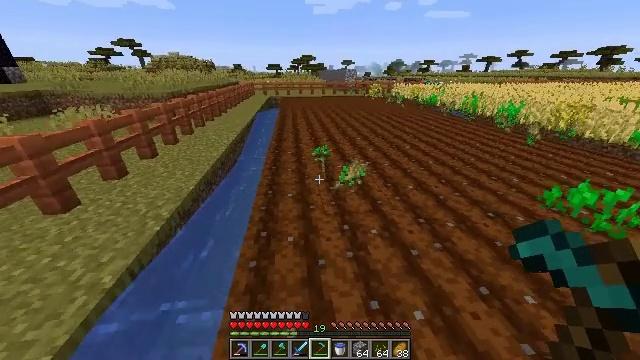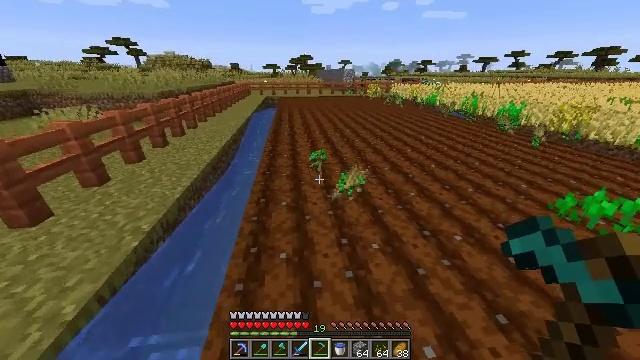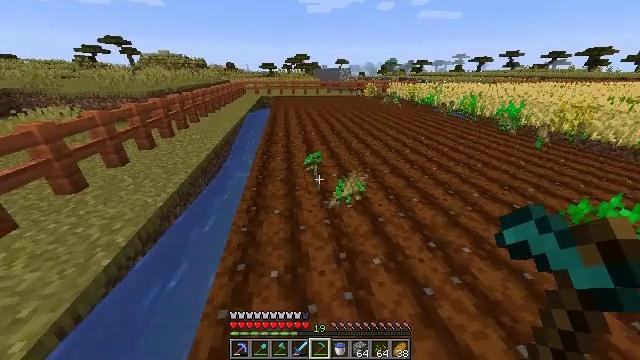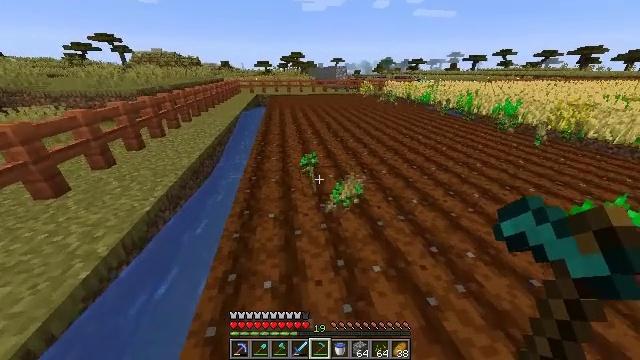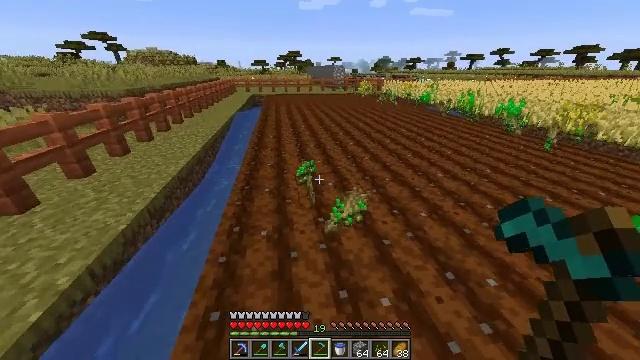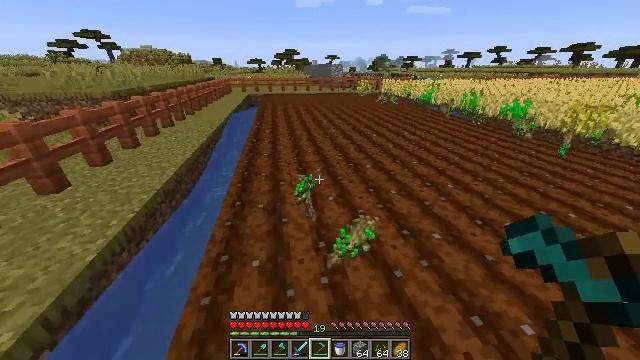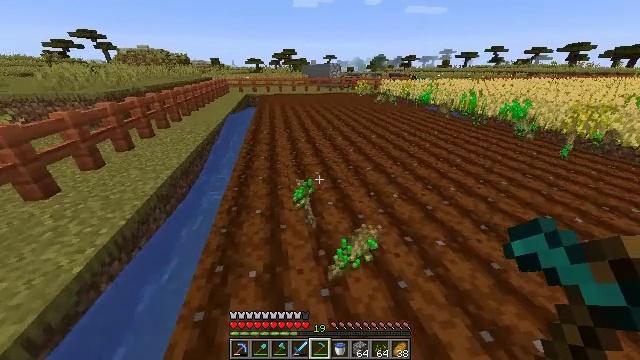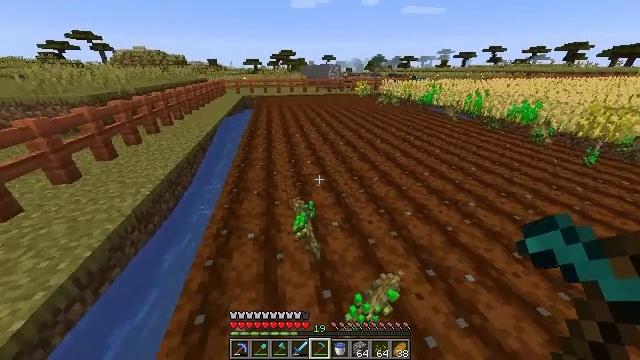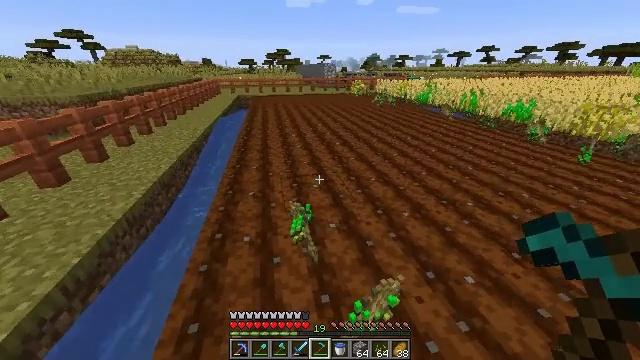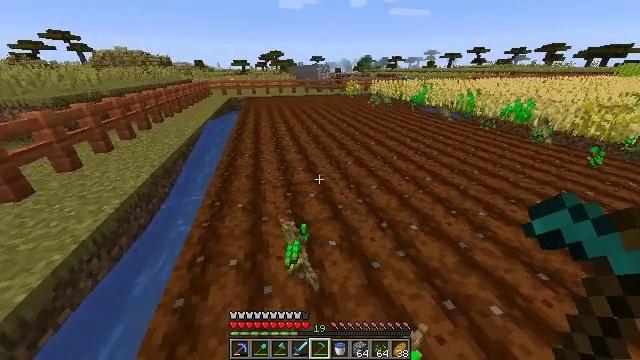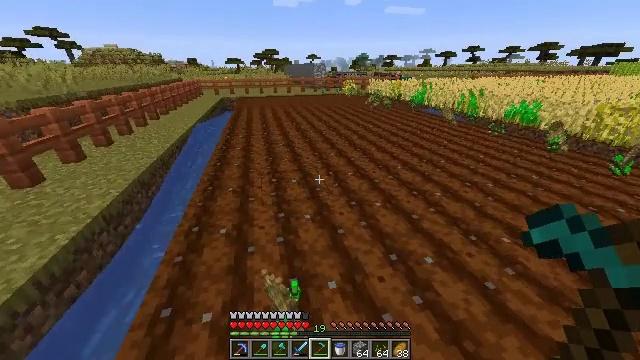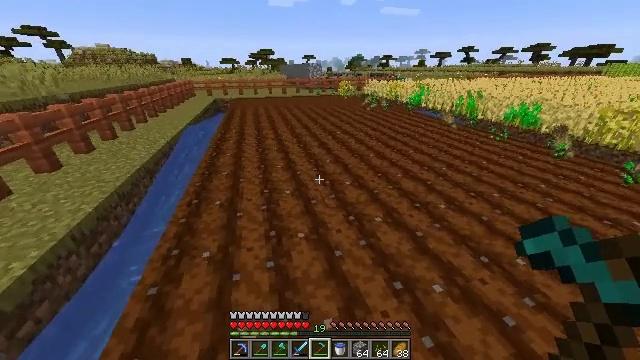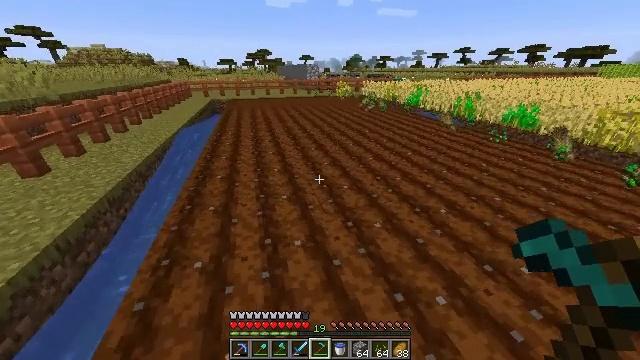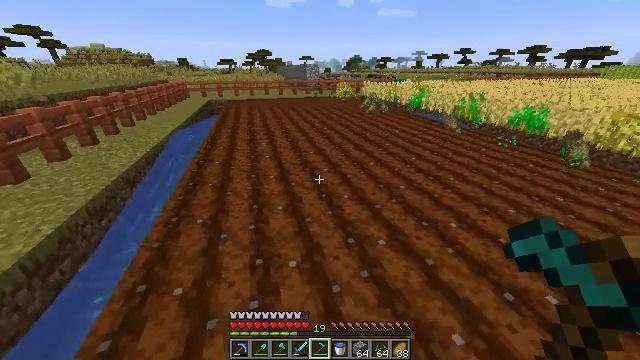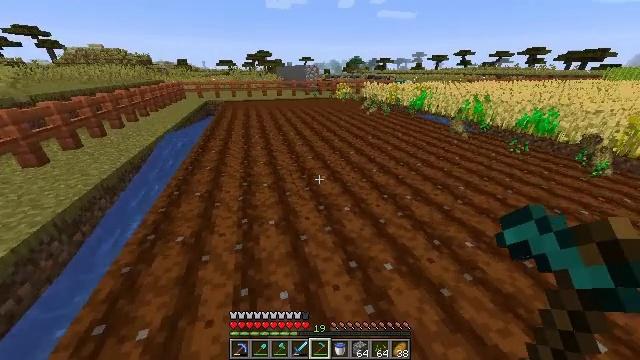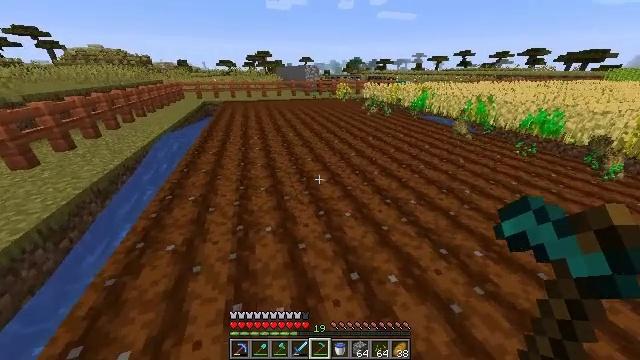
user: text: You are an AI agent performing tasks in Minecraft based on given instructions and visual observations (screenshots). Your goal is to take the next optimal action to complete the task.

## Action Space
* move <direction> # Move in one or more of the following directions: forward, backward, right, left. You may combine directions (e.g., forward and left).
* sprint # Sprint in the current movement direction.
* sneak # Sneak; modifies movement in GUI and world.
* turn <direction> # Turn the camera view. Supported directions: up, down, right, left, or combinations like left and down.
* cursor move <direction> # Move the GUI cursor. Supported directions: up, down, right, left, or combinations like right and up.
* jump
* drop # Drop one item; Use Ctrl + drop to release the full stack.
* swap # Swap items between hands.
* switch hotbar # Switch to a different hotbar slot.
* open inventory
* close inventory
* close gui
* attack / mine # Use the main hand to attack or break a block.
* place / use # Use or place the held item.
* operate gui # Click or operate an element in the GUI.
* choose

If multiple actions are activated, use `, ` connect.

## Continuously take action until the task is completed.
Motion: motion action
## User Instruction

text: Collect wheat crops.
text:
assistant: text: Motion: move forward, sprint
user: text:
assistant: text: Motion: move forward, sprint
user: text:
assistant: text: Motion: move forward, sprint, turn right
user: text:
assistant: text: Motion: move forward, sprint
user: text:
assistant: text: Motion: move forward, sprint
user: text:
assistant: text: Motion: move forward, sprint
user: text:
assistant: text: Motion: move forward, sprint
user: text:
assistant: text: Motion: move forward, sprint, turn right
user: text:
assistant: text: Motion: move forward, sprint, turn right
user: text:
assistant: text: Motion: move forward, sprint, turn right
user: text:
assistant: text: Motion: move forward, sprint, turn right
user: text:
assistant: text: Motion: move forward, sprint
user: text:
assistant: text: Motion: move forward, sprint
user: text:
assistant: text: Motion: move forward, sprint
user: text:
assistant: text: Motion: move forward, sprint
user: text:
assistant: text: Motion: move forward, sprint
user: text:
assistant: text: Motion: move forward, sprint
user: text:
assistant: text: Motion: move forward, sprint
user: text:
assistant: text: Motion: move forward, sprint, turn right
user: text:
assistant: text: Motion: move forward, sprint, turn right
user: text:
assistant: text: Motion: move forward, sprint
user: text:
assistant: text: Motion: move forward, sprint
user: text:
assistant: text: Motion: move forward and move right, sprint
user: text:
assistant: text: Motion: move forward and move right, sprint
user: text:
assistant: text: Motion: move forward and move right, sprint
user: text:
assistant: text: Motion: move forward and move right, sprint
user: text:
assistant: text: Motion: move forward and move right, sprint
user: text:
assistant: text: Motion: move forward and move right, sprint
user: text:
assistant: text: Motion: move forward and move right, sprint
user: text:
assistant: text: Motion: move forward and move right, sprint